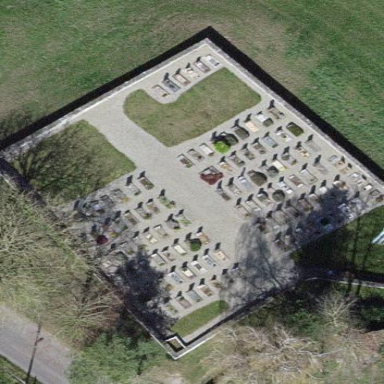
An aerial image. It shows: Cemetery.